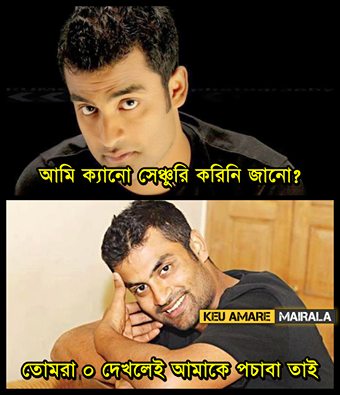
Caption: আমি ক্যানো সেঞ্চুরি করিনি জানো? তোমরা ০ দেখলেই আমাকে পচাবা তাই
Label: hate